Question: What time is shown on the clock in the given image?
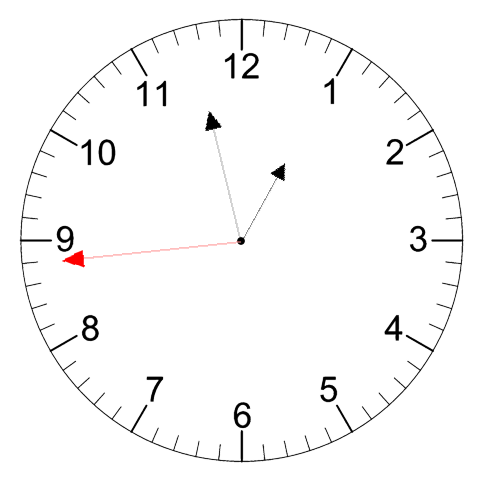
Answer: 12:57:44